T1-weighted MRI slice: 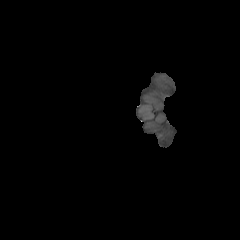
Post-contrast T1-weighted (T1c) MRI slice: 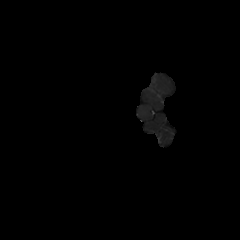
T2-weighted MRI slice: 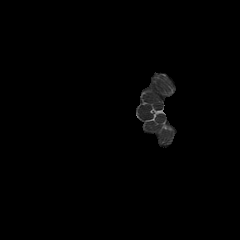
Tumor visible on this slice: no